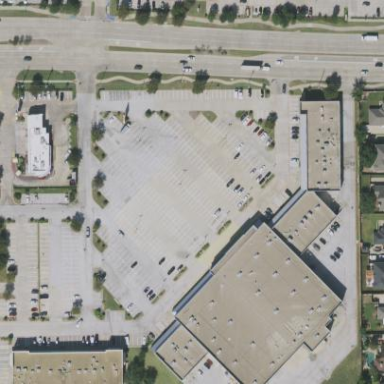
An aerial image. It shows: Commercial building.